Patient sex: M
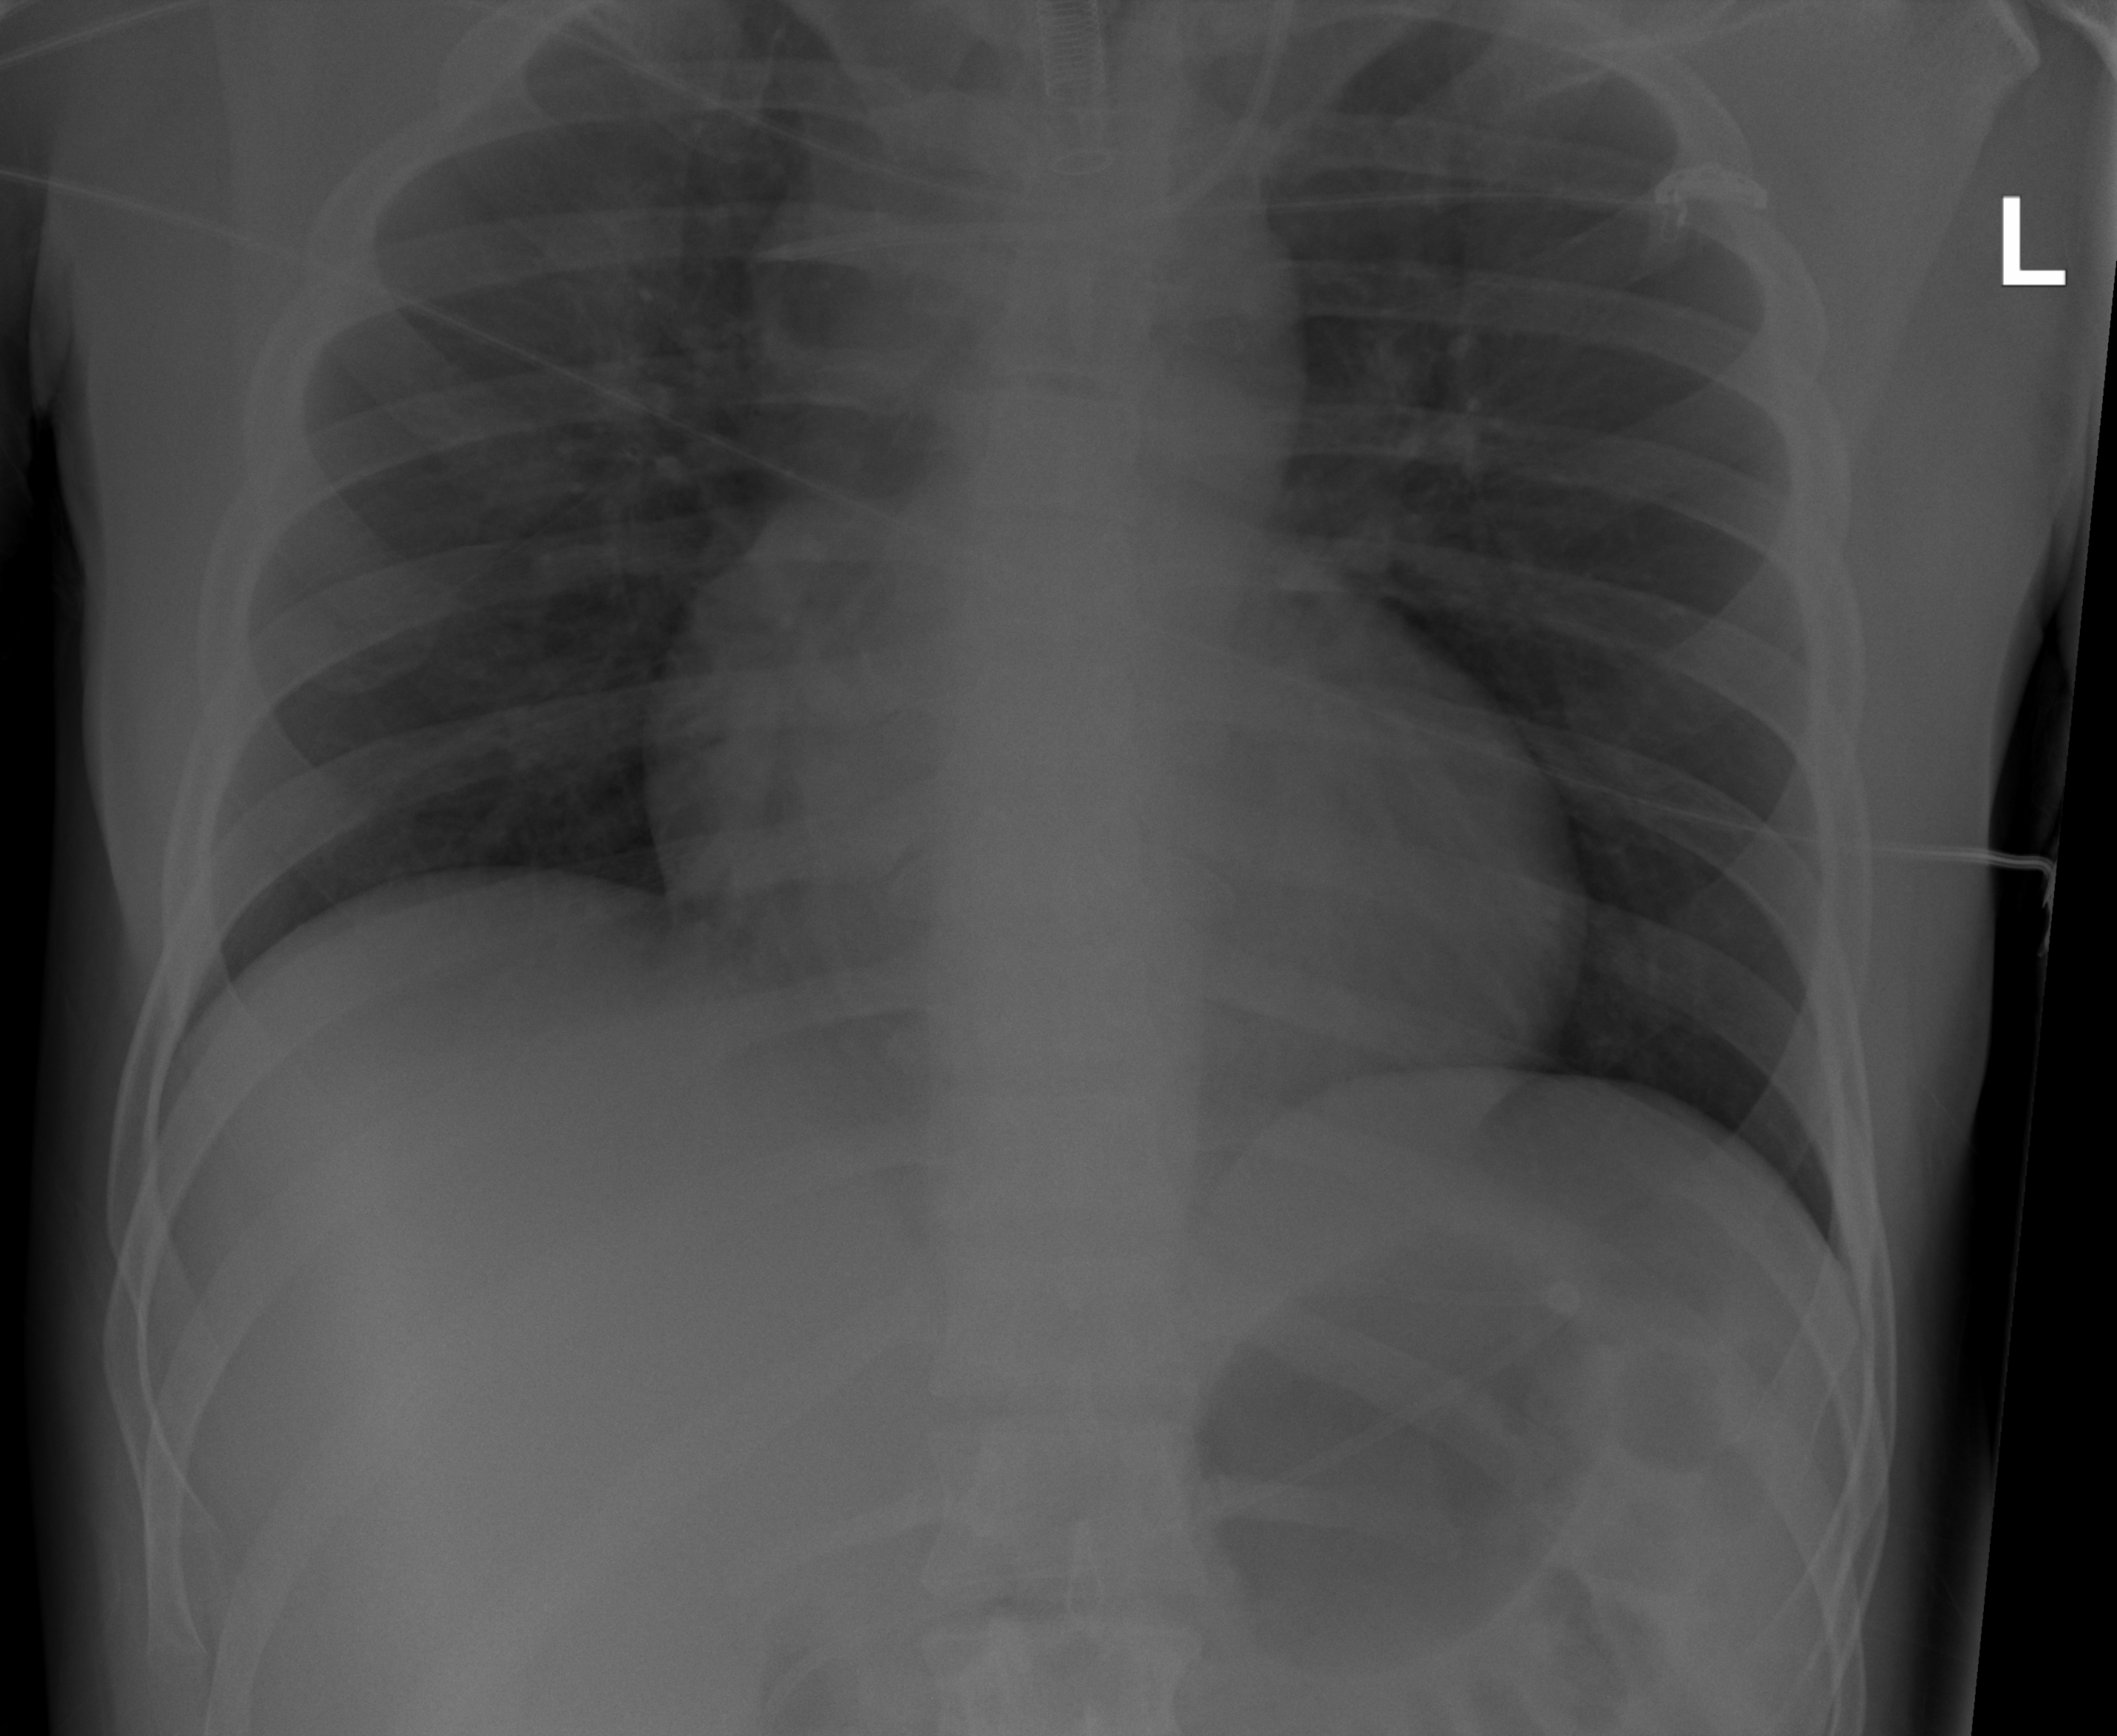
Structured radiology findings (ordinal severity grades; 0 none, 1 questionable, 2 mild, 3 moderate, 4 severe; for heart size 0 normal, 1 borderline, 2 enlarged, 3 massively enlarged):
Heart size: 2
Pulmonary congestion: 0
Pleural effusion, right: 0
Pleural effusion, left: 0
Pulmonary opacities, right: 1
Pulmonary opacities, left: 0
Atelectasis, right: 2
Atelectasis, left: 0